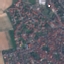
Label: Residential